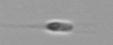
Label: flagellate_morphotype3